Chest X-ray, PA view. Patient: 50 years old, sex M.
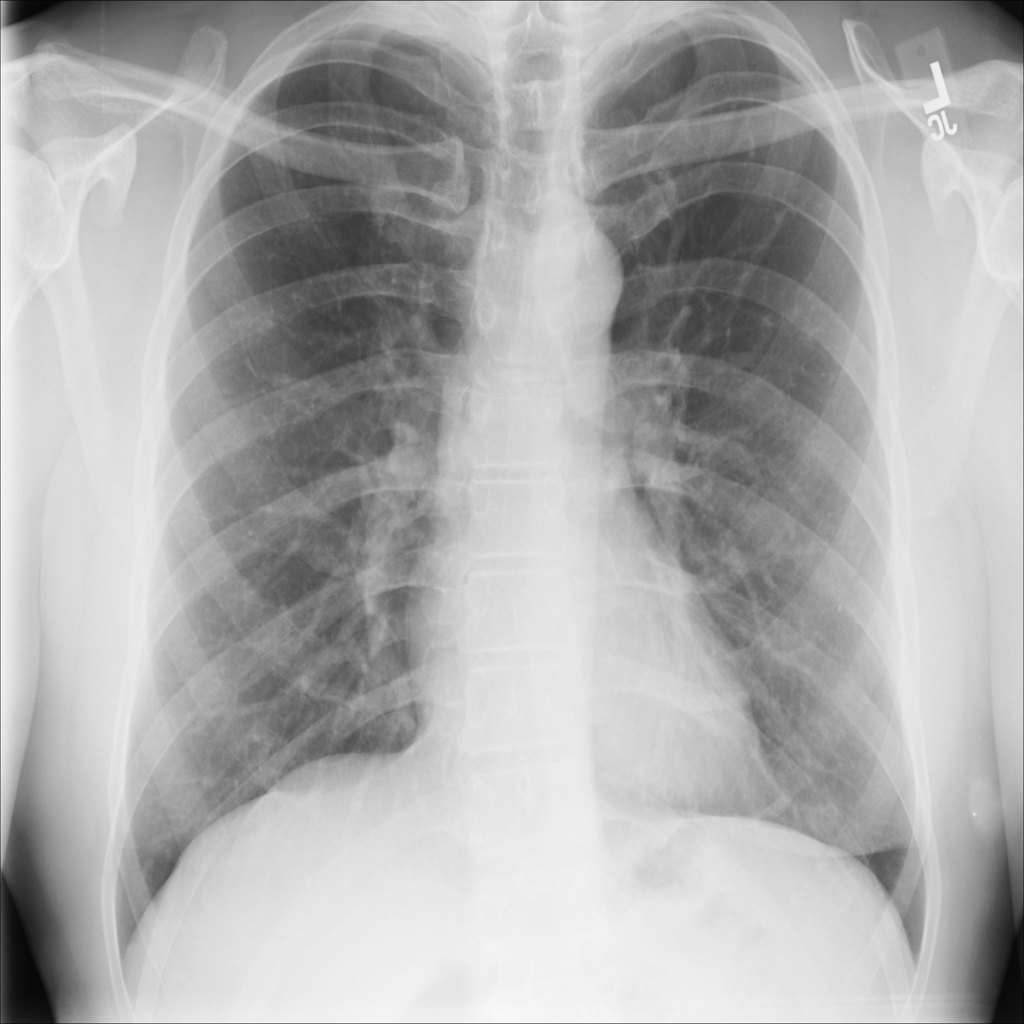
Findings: No Finding